Question: i am using jsf2 hibernate 4.1.4, spring 3.1 and maven 3 in eclipse helios. but i have this error when i try to add dependecy in to POM.
'''
Java compiler level does not match the version of the installed Java project facet.
'''
what does it mean? how can i solve this error?
also i have this warning:
'''
Build path specifies execution environment J2SE-1.5. There are no JREs installed in the workspace that are strictly compatible with this environment.
'''
my POM:
'''
<project xmlns="http://maven.apache.org/POM/4.0.0" xmlns:xsi="http://www.w3.org/2001/XMLSchema-instance" xsi:schemaLocation="http://maven.apache.org/POM/4.0.0 http://maven.apache.org/xsd/maven-4.0.0.xsd">
<modelVersion>4.0.0</modelVersion>
<groupId>com.integrate</groupId>
<artifactId>integrate</artifactId>
<version>0.0.1-SNAPSHOT</version>
<name>integrate</name>
<dependencyManagement>
<dependencies>
</dependencies>
</dependencyManagement>
<properties>
<spring.version>3.1.0.RELEASE</spring.version>
</properties>
<dependencies>
<!-- Spring 3 dependencies -->
<dependency>
<groupId>org.springframework</groupId>
<artifactId>spring-core</artifactId>
<version>${spring.version}</version>
</dependency>
<dependency>
<groupId>org.springframework</groupId>
<artifactId>spring-context</artifactId>
<version>${spring.version}</version>
</dependency>
<dependency>
<groupId>org.springframework</groupId>
<artifactId>spring-web</artifactId>
<version>${spring.version}</version>
</dependency>
<dependency>
<groupId>org.springframework</groupId>
<artifactId>spring-tx</artifactId>
<version>${spring.version}</version>
</dependency>
<dependency>
<groupId>org.springframework</groupId>
<artifactId>spring-orm</artifactId>
<version>${spring.version}</version>
</dependency>
<dependency>
<groupId>org.springframework</groupId>
<artifactId>spring-test</artifactId>
<version>${spring.version}</version>
</dependency>
<!-- JSF dependencies -->
<dependency>
<groupId>com.sun.faces</groupId>
<artifactId>jsf-api</artifactId>
<version>2.1.6</version>
</dependency>
<dependency>
<groupId>com.sun.faces</groupId>
<artifactId>jsf-impl</artifactId>
<version>2.1.6</version>
</dependency>
<dependency>
<groupId>javax.servlet</groupId>
<artifactId>jstl</artifactId>
<version>1.2</version>
</dependency>
<!-- Hibernate dependencies -->
<dependency>
<groupId>org.hibernate</groupId>
<artifactId>hibernate-core</artifactId>
<version>4.1.4.Final</version>
</dependency>
<dependency>
<groupId>javassist</groupId>
<artifactId>javassist</artifactId>
<version>3.12.1.GA</version>
</dependency>
<!-- oracle Connector dependency -->
<dependency>
<groupId>com.oracle</groupId>
<artifactId>ojdbc6</artifactId>
<version>11.2.0.3</version>
</dependency>
<!-- c3p0 dependency -->
<dependency>
<groupId>c3p0</groupId>
<artifactId>c3p0</artifactId>
<version>0.9.1.2</version>
</dependency>
</dependencies>
'''
the pic:

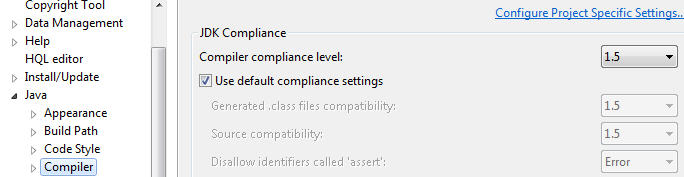
Answer: Just add the section with the to your pom.xml.
'''
<build>
<plugins>
<plugin>
<groupId>org.apache.maven.plugins</groupId>
<artifactId>maven-compiler-plugin</artifactId>
<version>2.3.2</version>
<configuration>
<source>1.6</source>
<target>1.6</target>
<encoding>UTF-8</encoding>
</configuration>
</plugin>
</plugins>
</build>
'''
Then you should configure project's build path.
Or you can just delete the project from eclipse workspace (without deleting from file system), remove eclipse's settings (.project, .classpath and .settings files and folders) from the project and re-import your project as an existent Maven project to your IDE. Eclipse will re-generate its settings properly.